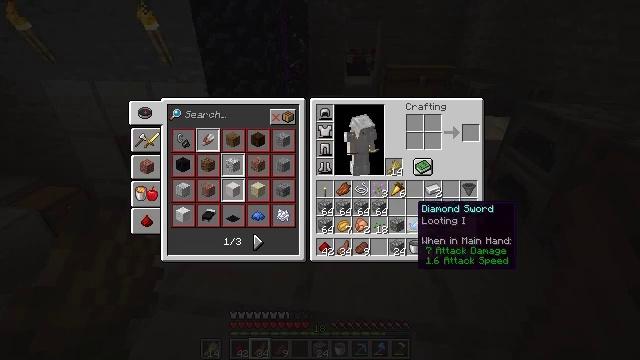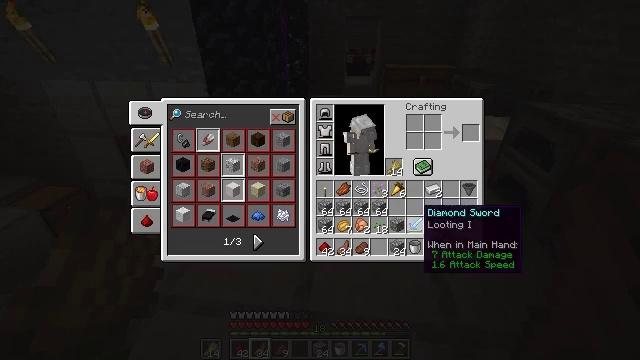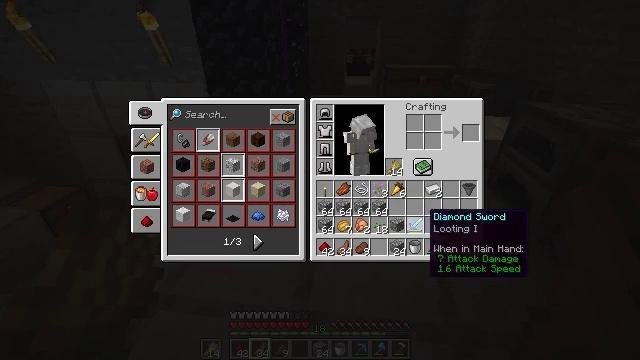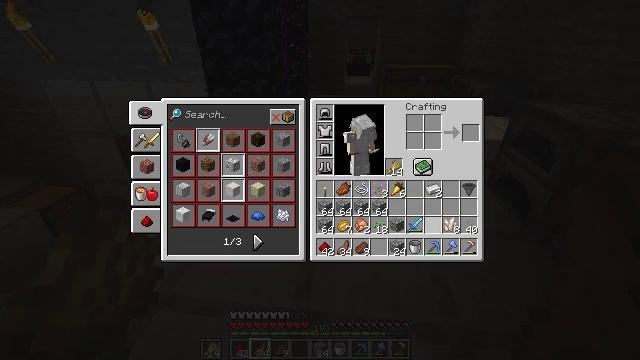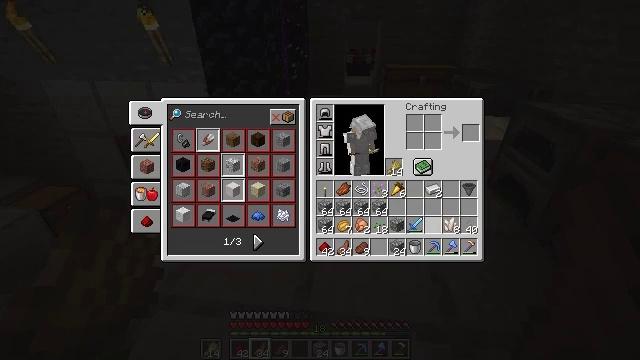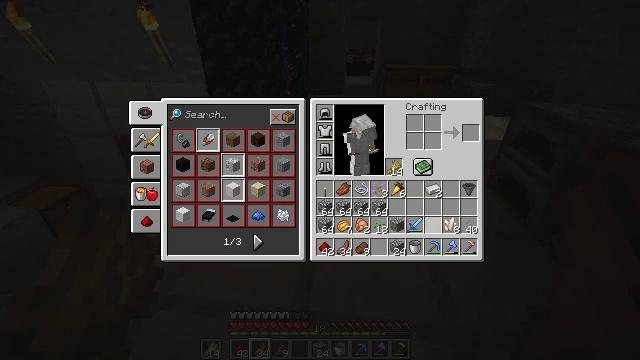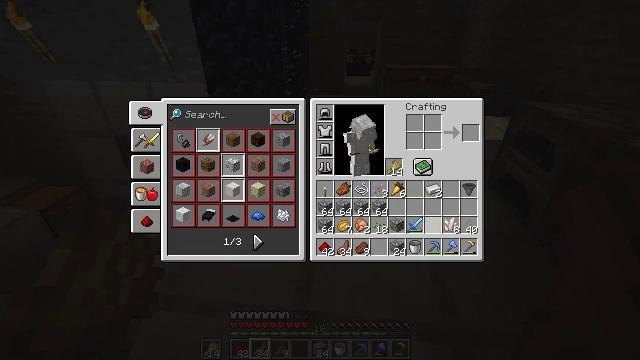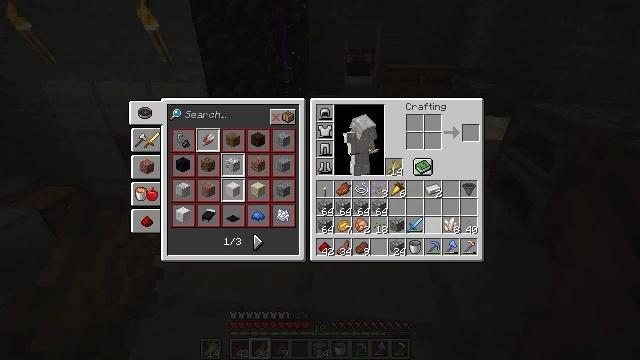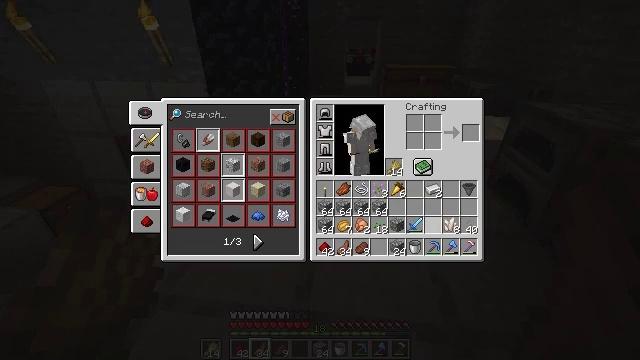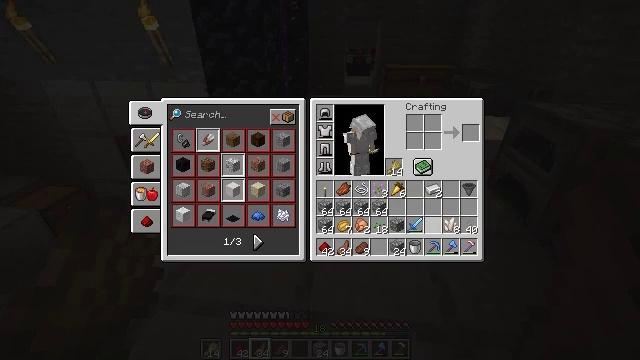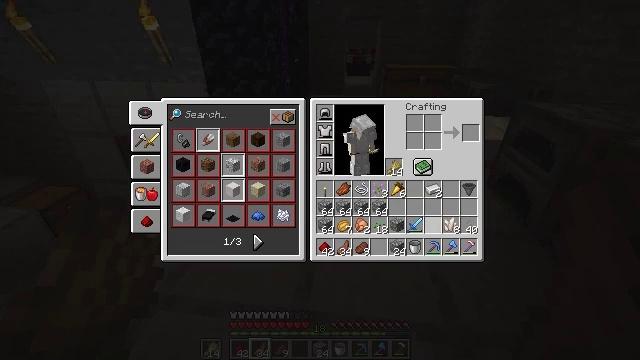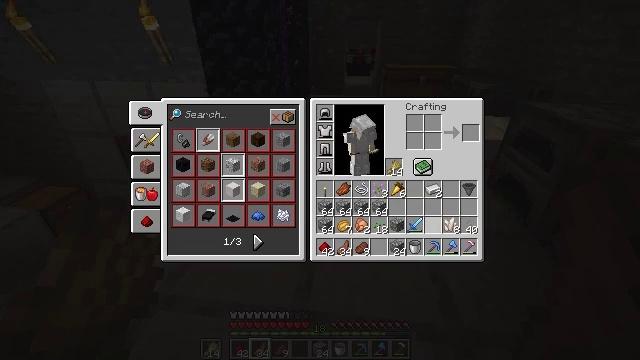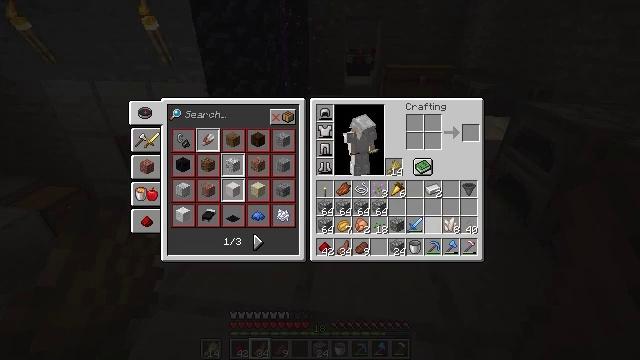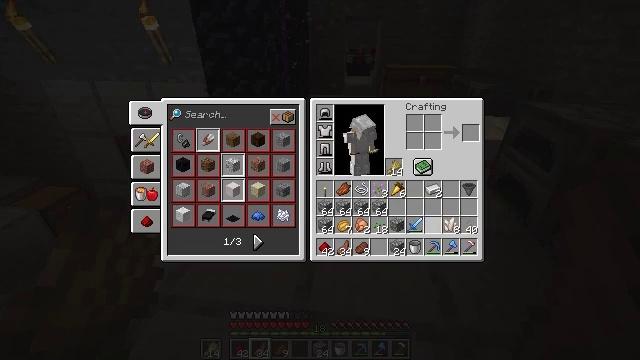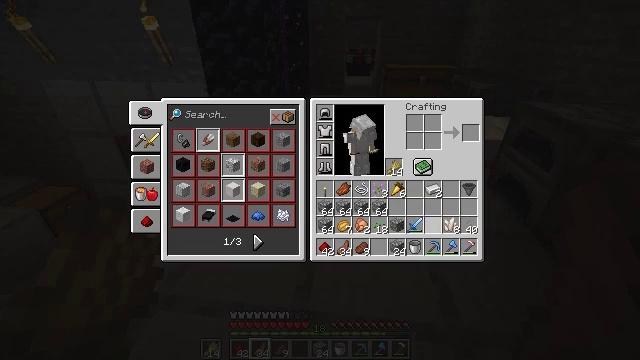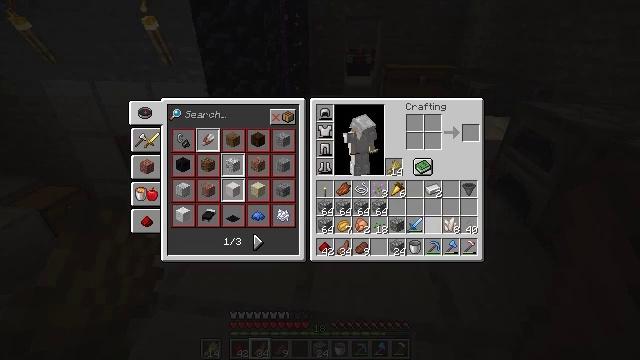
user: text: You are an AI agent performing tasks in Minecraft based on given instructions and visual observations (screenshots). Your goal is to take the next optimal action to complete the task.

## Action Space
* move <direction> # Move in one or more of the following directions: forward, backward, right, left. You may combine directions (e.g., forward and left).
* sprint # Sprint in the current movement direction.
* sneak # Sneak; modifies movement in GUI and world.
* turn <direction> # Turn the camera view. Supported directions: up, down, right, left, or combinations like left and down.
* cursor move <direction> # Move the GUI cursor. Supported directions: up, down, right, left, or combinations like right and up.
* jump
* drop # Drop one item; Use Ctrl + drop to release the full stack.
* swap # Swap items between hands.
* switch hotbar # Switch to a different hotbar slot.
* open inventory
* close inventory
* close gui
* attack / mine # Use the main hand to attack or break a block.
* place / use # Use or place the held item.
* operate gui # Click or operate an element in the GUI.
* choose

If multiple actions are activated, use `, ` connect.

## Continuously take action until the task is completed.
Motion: motion action
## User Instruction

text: Use spruce planks and sticks to make a spruce fence.
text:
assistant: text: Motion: no_op
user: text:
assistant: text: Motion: no_op
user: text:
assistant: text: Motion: no_op
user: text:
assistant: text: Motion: no_op
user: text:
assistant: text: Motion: no_op
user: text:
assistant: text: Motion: no_op
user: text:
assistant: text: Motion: no_op
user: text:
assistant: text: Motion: no_op
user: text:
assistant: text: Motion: no_op
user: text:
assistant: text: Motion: no_op
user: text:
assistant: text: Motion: no_op
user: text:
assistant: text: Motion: no_op
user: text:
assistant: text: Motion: no_op
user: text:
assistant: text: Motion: no_op
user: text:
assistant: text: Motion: no_op
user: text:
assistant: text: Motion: no_op
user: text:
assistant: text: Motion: no_op
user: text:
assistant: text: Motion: no_op
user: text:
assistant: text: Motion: no_op
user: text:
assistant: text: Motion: no_op
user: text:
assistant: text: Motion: no_op
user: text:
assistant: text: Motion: no_op
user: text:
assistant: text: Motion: no_op
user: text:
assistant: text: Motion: no_op
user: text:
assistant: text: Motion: no_op
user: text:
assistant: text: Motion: no_op
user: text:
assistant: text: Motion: turn left
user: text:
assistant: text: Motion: turn left
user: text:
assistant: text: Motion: turn left
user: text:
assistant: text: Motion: turn left